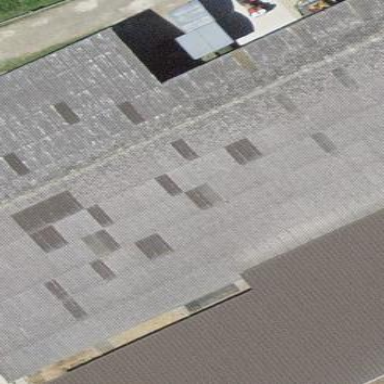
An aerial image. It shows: Barn.